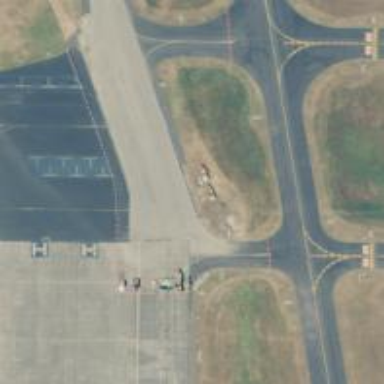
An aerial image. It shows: View of taxiway at the airport.